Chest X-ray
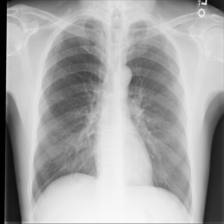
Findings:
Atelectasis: negative
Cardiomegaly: negative
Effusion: negative
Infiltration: negative
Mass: negative
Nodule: negative
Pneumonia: negative
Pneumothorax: negative
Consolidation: negative
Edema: negative
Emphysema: negative
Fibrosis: negative
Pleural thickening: negative
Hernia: negative